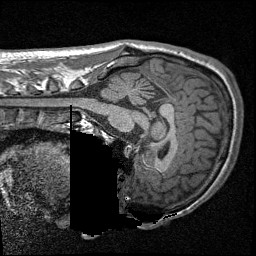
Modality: T1w
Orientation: sagittal
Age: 19
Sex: male
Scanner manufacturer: siemens
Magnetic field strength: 3 T
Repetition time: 1.64 s
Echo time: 0.00234 s